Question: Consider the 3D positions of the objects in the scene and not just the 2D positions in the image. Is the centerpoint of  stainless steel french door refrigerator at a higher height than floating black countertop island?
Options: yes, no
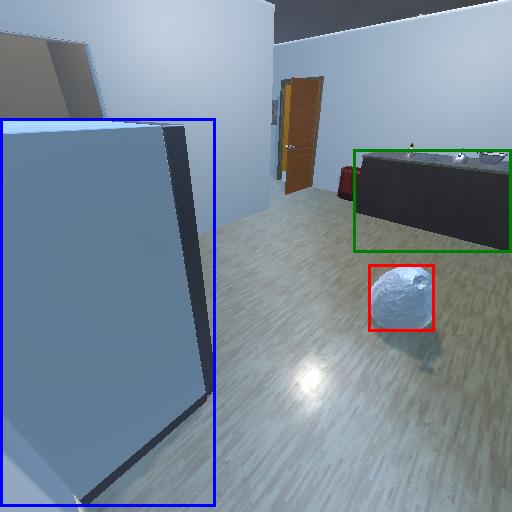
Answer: yes